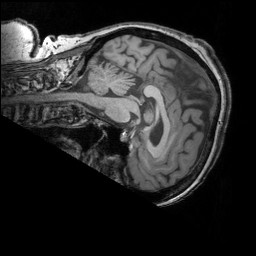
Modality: T1w
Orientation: sagittal
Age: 72
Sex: female
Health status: ill
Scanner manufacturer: siemens
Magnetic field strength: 3 T
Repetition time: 1.75 s
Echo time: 0.00418 s